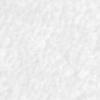
Label: no_change